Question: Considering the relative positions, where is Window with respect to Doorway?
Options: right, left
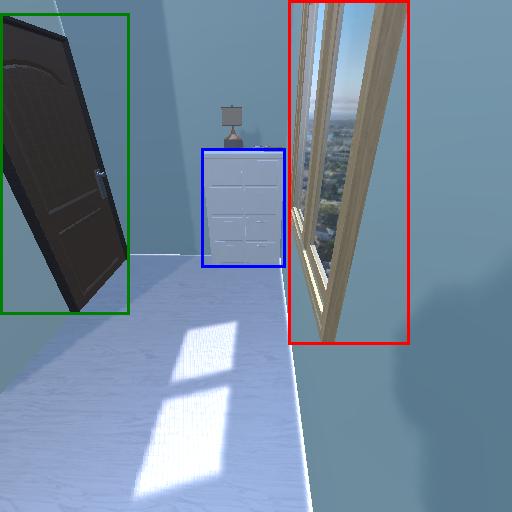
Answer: right